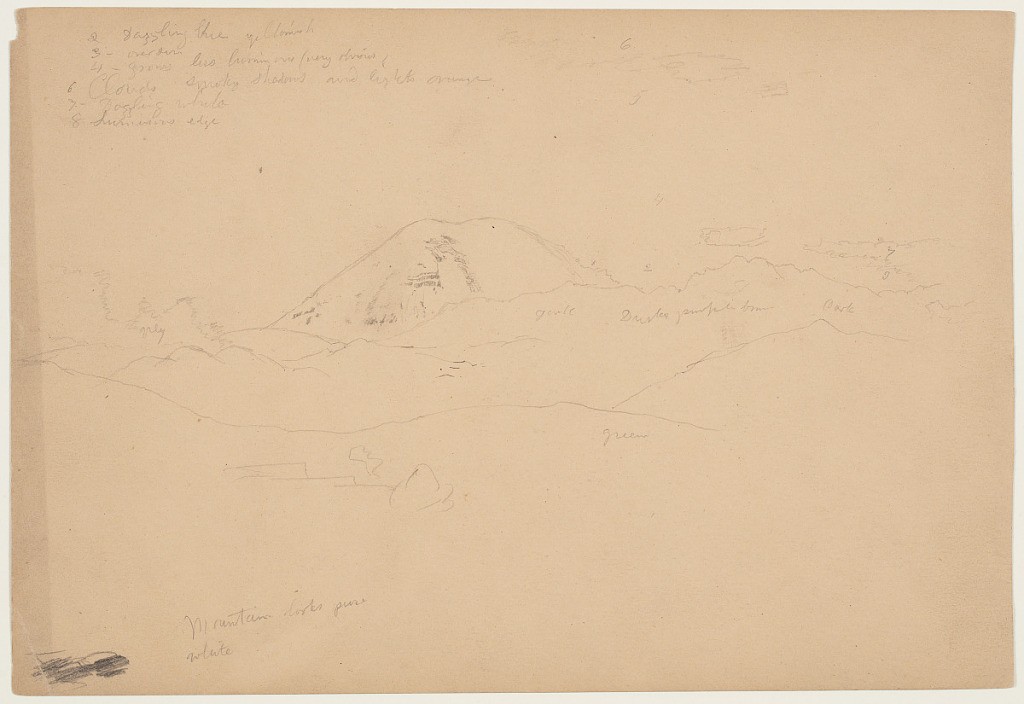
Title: Chimborazo Rising over Mountain Ridges, Ecuador
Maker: Frederic Edwin Church, American, 1826–1900
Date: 1857
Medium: Graphite on tan wove paper
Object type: Drawing
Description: Landscape sketch from Ecuador showing the towering, snow-capped peak of Chimborazo looming over successively shorter ridges in middle distance and flanked by clouds in the background.